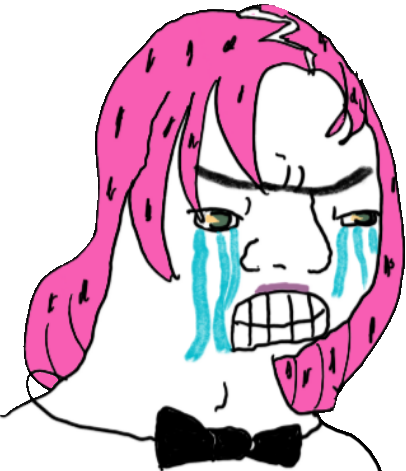
Label: 5_Zoomer